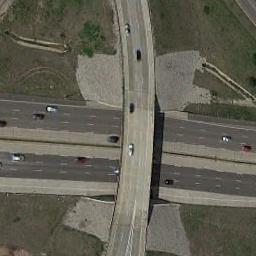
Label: overpass